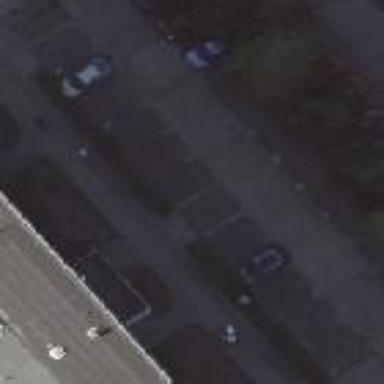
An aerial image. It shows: Street-side parking area.